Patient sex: M
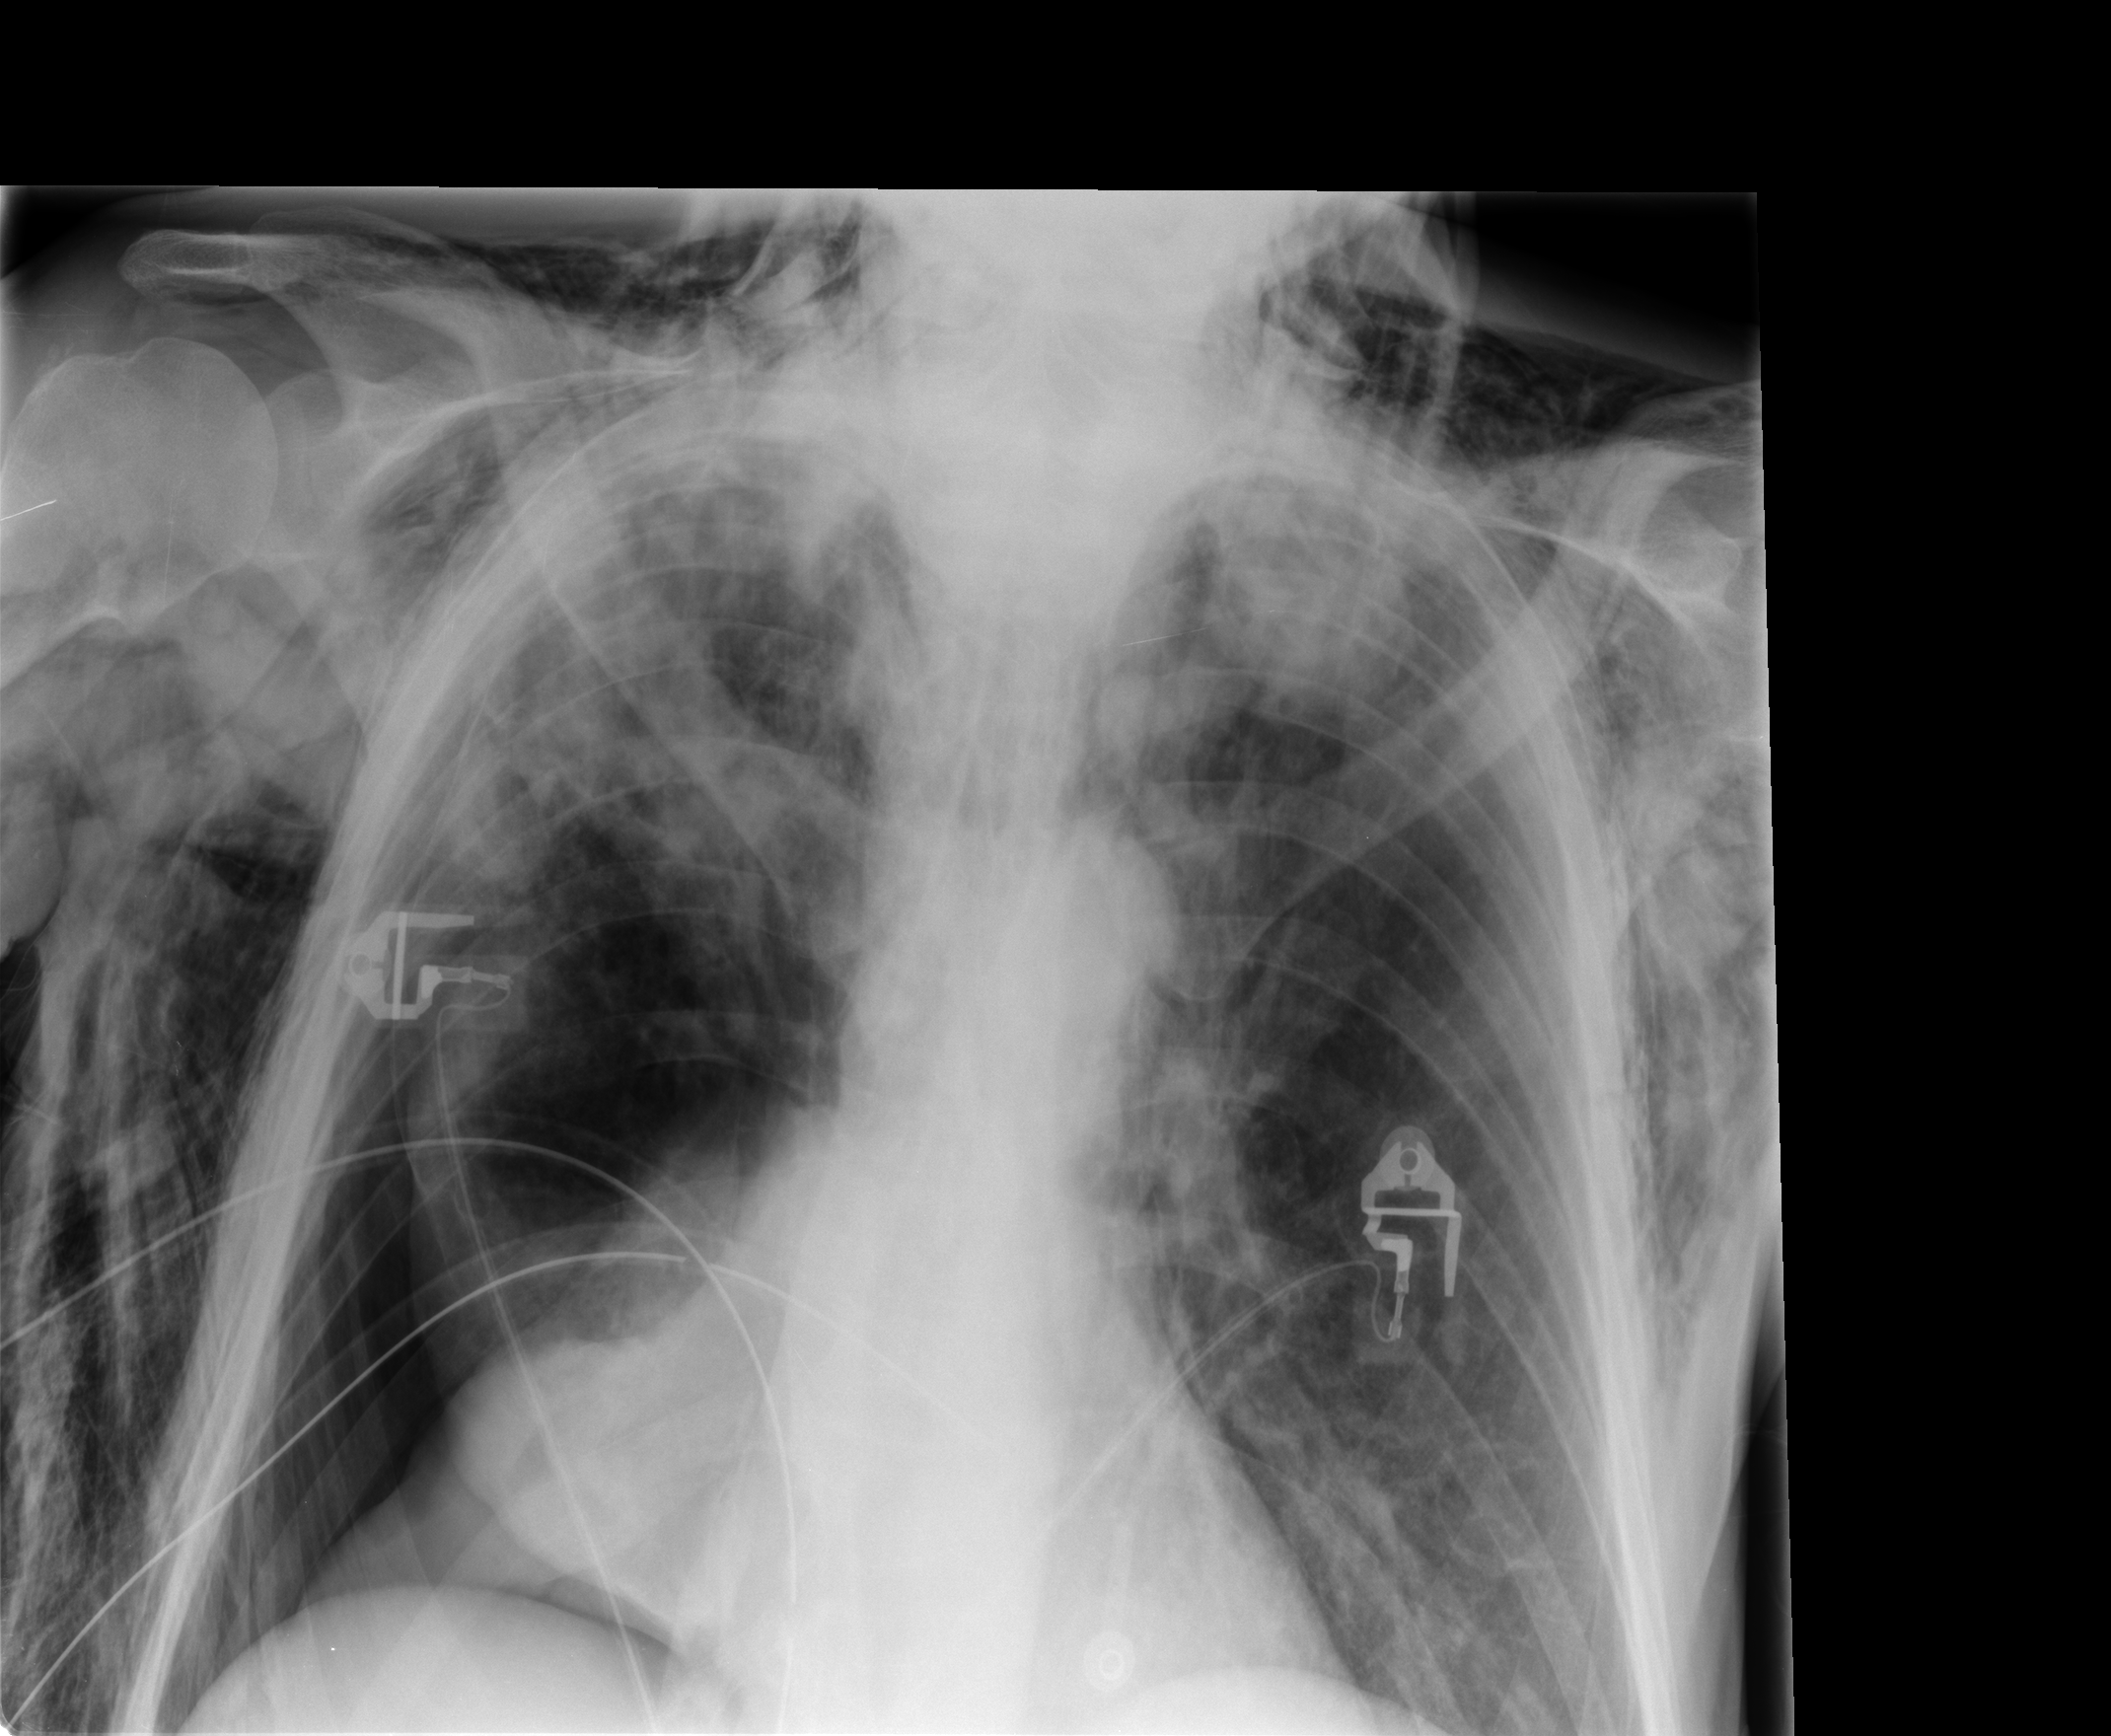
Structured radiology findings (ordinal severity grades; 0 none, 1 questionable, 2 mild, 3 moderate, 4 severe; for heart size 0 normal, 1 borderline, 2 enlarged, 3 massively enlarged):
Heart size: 0
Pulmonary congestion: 0
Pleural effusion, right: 2
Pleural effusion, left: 0
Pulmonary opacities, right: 2
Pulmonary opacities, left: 2
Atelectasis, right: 3
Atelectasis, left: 0